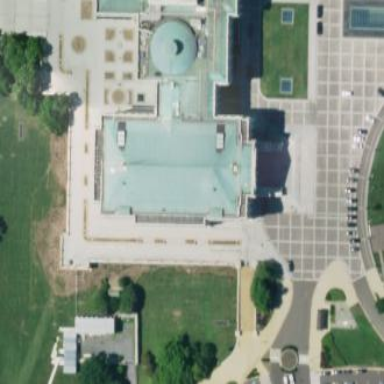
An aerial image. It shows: Government office building with hipped roof shape.